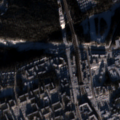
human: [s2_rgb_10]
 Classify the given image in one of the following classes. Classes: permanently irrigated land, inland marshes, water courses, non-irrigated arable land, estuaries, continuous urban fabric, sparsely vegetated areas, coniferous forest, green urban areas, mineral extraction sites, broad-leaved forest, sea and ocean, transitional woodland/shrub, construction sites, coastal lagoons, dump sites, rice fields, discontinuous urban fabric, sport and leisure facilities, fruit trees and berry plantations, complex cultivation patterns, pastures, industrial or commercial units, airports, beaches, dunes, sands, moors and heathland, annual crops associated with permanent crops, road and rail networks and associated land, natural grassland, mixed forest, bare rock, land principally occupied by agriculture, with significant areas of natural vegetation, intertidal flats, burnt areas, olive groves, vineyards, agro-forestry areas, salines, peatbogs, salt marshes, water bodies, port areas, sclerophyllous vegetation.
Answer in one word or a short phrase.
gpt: discontinuous urban fabric, industrial or commercial units, coniferous forest, mixed forest